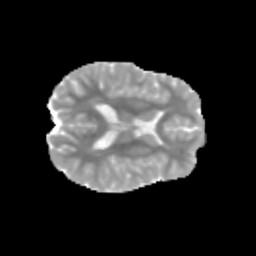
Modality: MD
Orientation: axial
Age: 10
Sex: female
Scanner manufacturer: siemens
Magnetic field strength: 3 T
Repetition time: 3.8 s
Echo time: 0.07 s